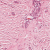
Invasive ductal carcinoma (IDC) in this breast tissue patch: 1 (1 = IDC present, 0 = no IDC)